Question:
Image transcription:
'''
FTE/RATE CARD | 2018-01-01 | 2018-02-01 | 2018-03-01 | 2018-04-01 | 2018-05-01 | 2018-06-01 | ...
-------------------------------------------------------------------------------------------------
FTE 3 | NULL | NULL | NULL | 33 | 38 | 40.5 | ...
'''
I have a pivot sql query as below.
I need to replace NULL values with Zeros in the result.
I don't know where do I exactly use the IsNull or Coalesce function in the query.
'''
DECLARE @cols AS NVARCHAR(MAX),
@query AS NVARCHAR(MAX)
SELECT @cols = STUFF
(
(
SELECT distinct ',' + QUOTENAME([MONTH])
FROM [HEADCOUNT]
WHERE [MONTH] BETWEEN '01-012018' AND '12-01-2018'
ORDER BY ',' + QUOTENAME([MONTH])
FOR XML PATH(''), TYPE).value('.', 'NVARCHAR(MAX)'),1,1,''
)
SET @query = 'SELECT [FTE/RATE CARD],' + @cols + ' FROM
(
SELECT [MONTH],[FTE/RATE CARD],[HC]
FROM [HEADCOUNT]
WHERE [CC-LOC] IN ([CC-LOC])
) x pivot (Sum ([HC]) for [MONTH] in (' + @cols + '))p' execute(@query)
'''
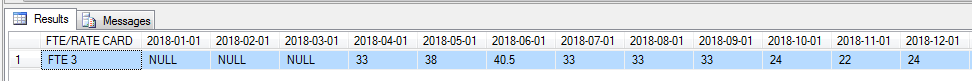
Answer: You'll need to generate another column list for the select statement, and wrap individual months with ISNULL, like so:
'''
DECLARE @cols AS NVARCHAR(MAX),
@selectCols AS NVARCHAR(MAX),
@query AS NVARCHAR(MAX)
SELECT @selectCols = STUFF
(
(
SELECT distinct ', ISNULL(' + QUOTENAME([MONTH]) + ', 0) AS ' + QUOTENAME([MONTH])
FROM [HEADCOUNT]
WHERE [MONTH] BETWEEN '01-012018' AND '12-01-2018'
ORDER BY ',' + QUOTENAME([MONTH])
FOR XML PATH(''), TYPE).value('.', 'NVARCHAR(MAX)'),1,1,''
)
SELECT @cols = STUFF
(
(
SELECT distinct ',' + QUOTENAME([MONTH])
FROM [HEADCOUNT]
WHERE [MONTH] BETWEEN '01-012018' AND '12-01-2018'
ORDER BY ',' + QUOTENAME([MONTH])
FOR XML PATH(''), TYPE).value('.', 'NVARCHAR(MAX)'),1,1,''
)
SET @query = 'SELECT [FTE/RATE CARD],' + @selectCols + ' FROM
(
SELECT [MONTH],[FTE/RATE CARD],[HC]
FROM [HEADCOUNT]
WHERE [CC-LOC] IN ([CC-LOC])
) x pivot (Sum ([HC]) for [MONTH] in (' + @cols + '))p' execute(@query)
'''